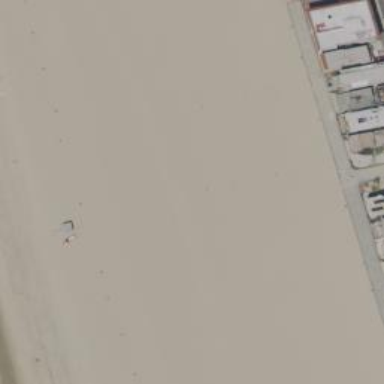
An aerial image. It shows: Lifeguard station.